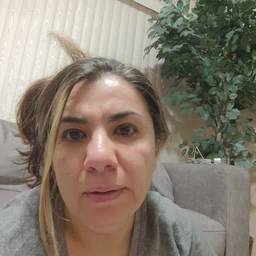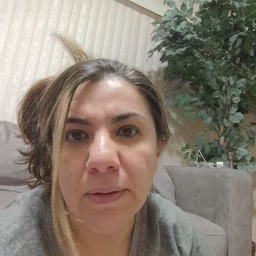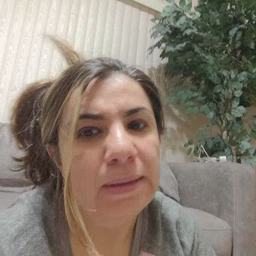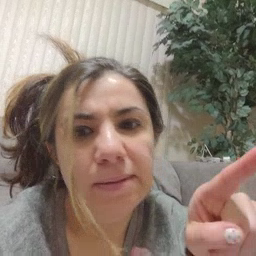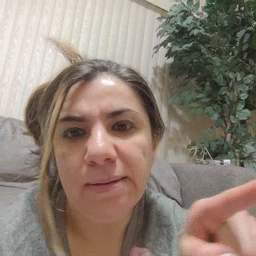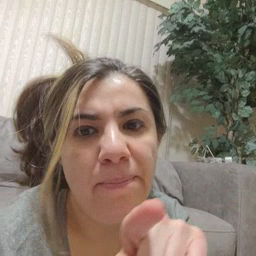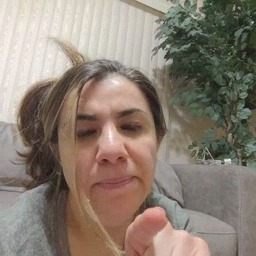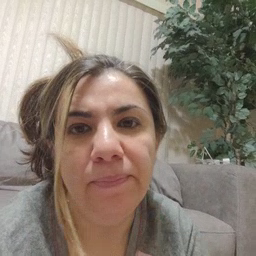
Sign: same